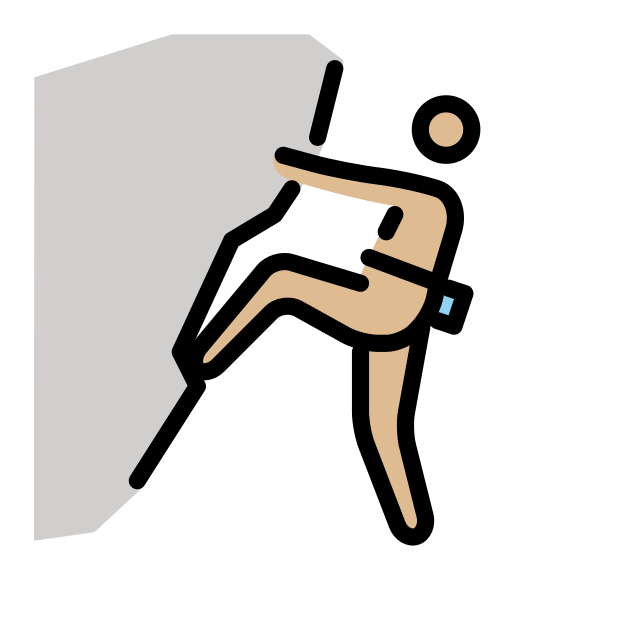
person climbing: medium-light skin tone